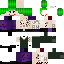
A male skeleton skin with dark skin, wearing brown helmet dressed in a green hoodie and black pants, featuring a closed mouth.